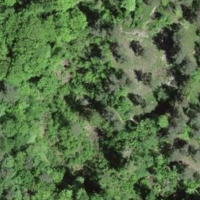
EUNIS habitat code: 41
Species observed at this site:
Lithospermum officinale